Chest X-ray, AP view. Patient: 38 years old, sex F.
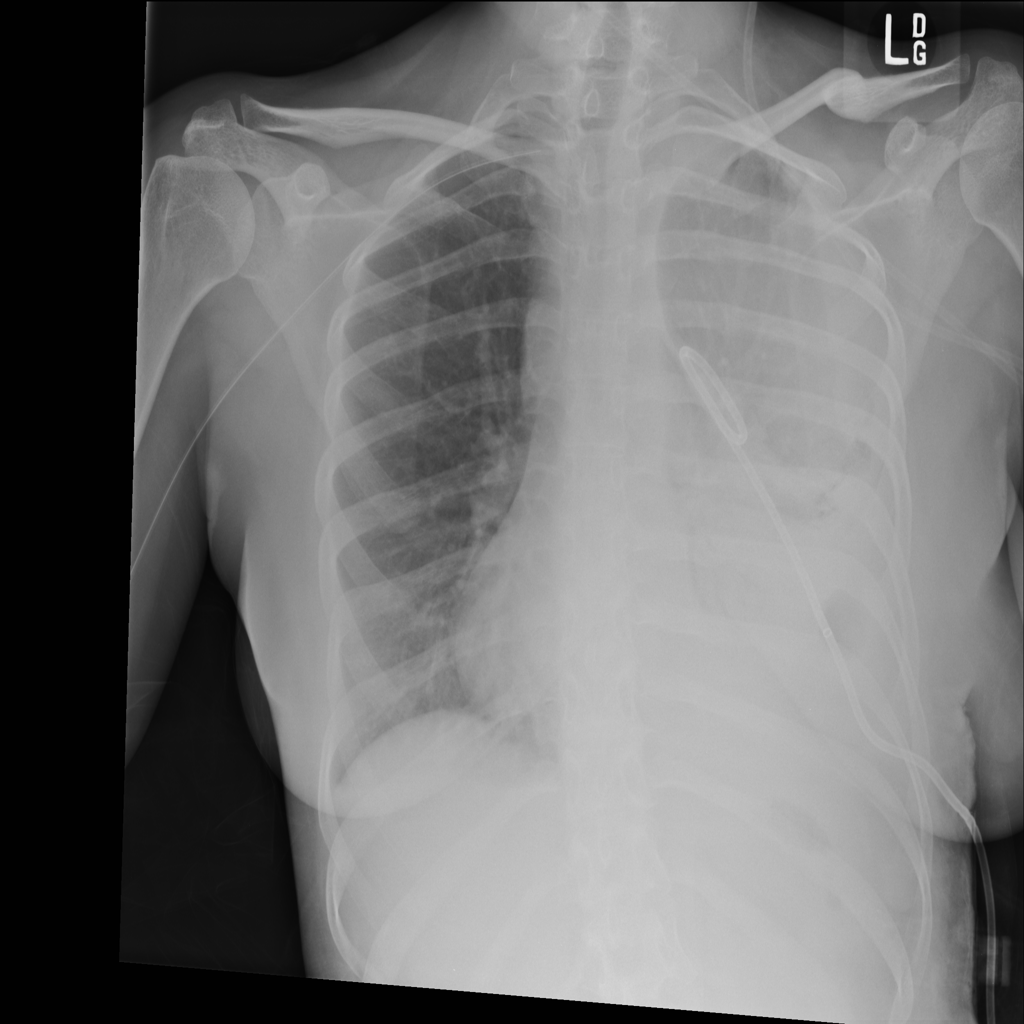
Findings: No Finding